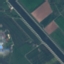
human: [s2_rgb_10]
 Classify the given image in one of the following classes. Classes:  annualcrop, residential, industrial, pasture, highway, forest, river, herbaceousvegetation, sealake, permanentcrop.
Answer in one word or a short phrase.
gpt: River